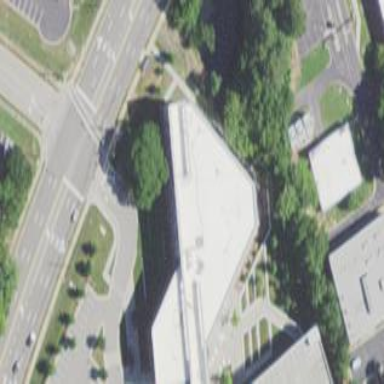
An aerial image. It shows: Commercial building.